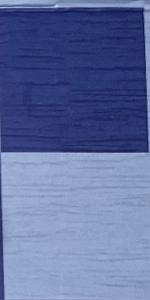
Label: Empty